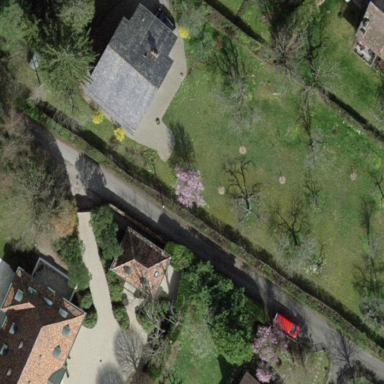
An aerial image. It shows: Garden enclosed by fence.